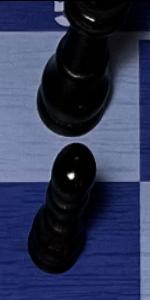
Label: Pawn_Black